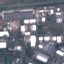
Land use / land cover class: Industrial